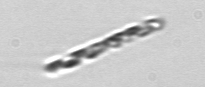
Label: Dactyliosolen_fragilissimus